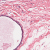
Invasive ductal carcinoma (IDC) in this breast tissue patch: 0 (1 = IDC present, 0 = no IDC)